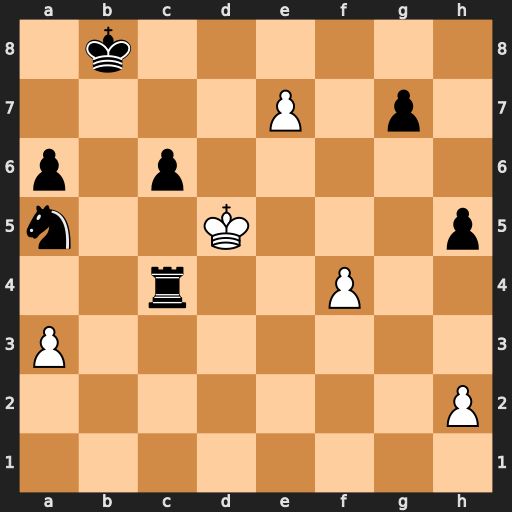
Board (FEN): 1k6/4P1p1/p1p5/n2K3p/2r2P2/P7/7P/8
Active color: w
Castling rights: -
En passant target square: -
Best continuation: Ke5 c5 e8=Q+